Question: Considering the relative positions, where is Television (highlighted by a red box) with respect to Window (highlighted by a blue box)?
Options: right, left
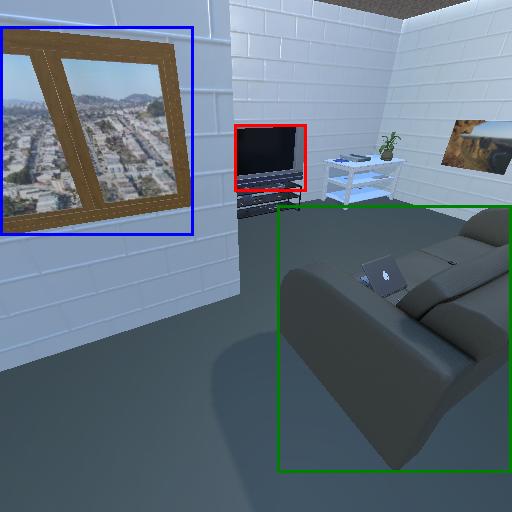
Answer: right